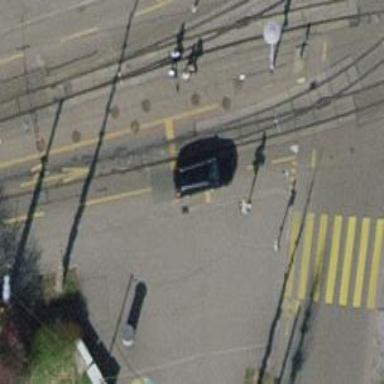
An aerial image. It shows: Tram crossing on the railway.